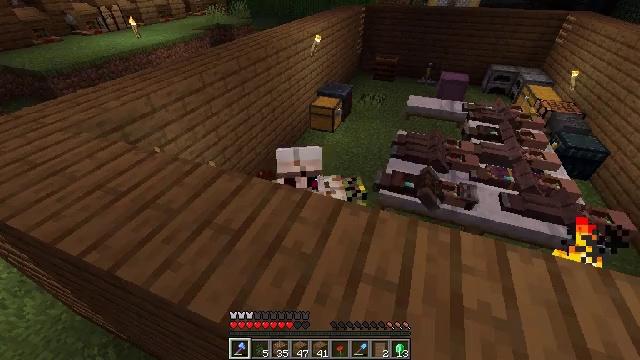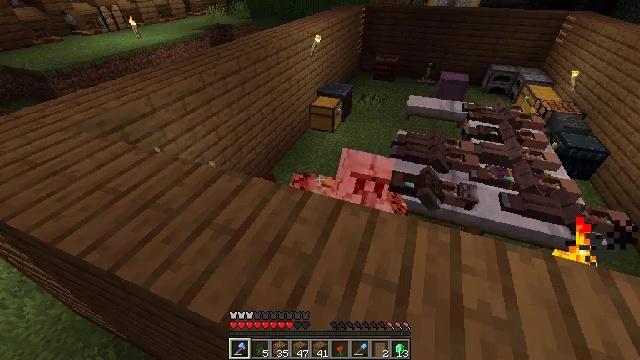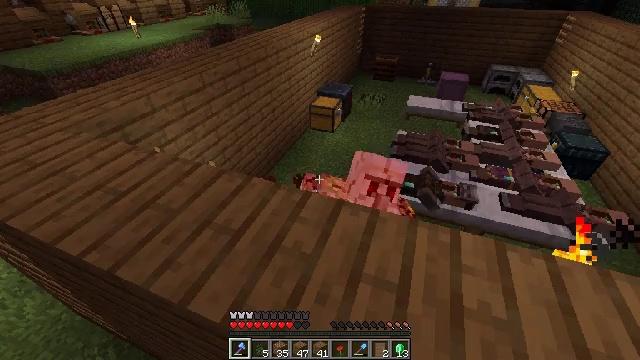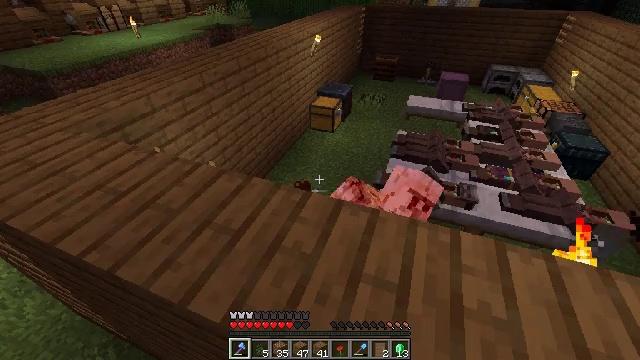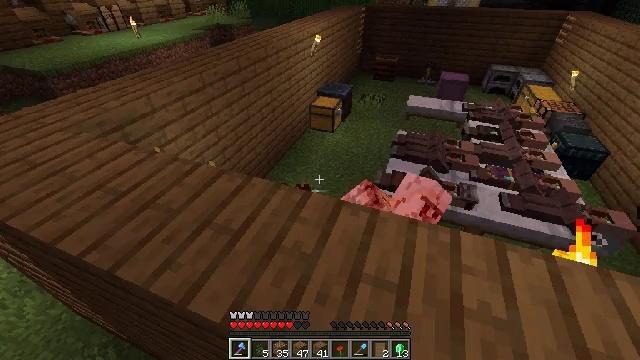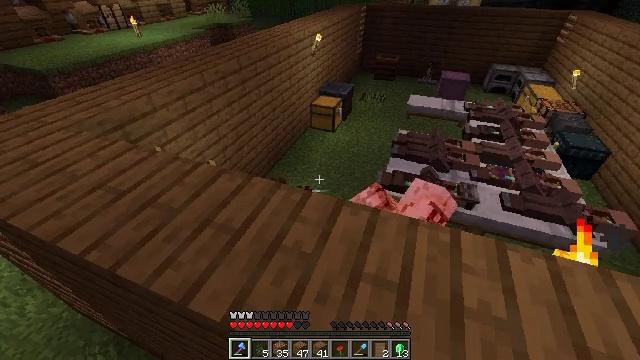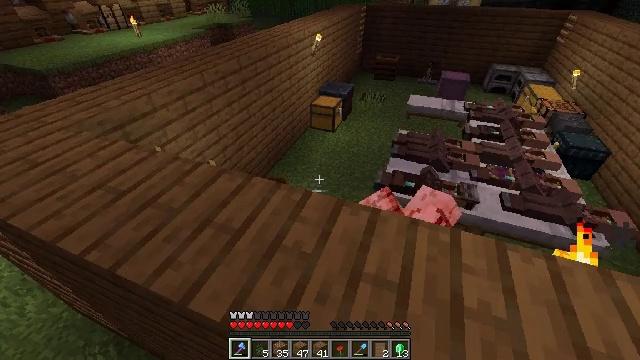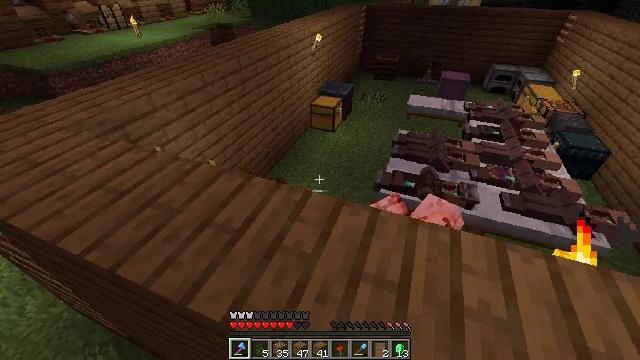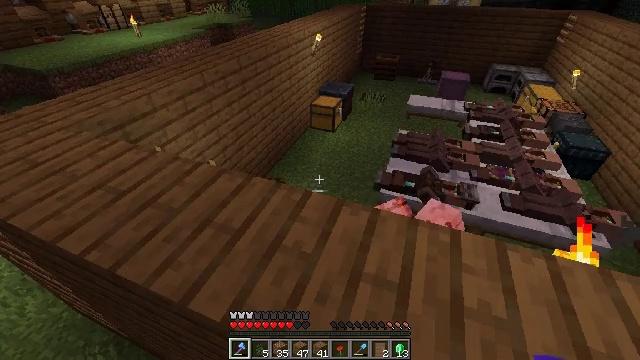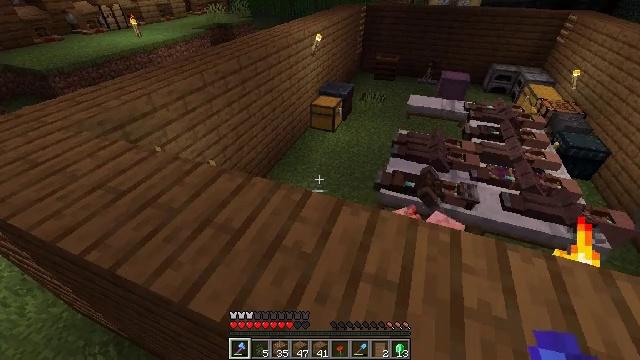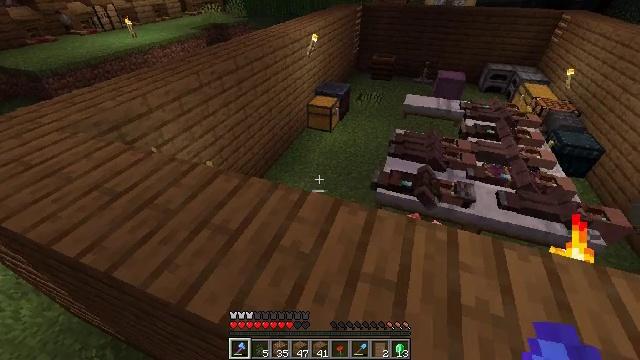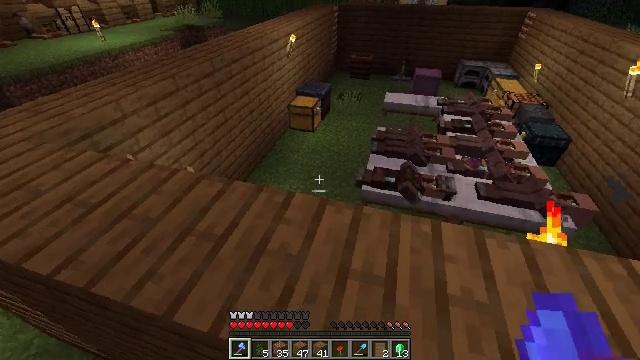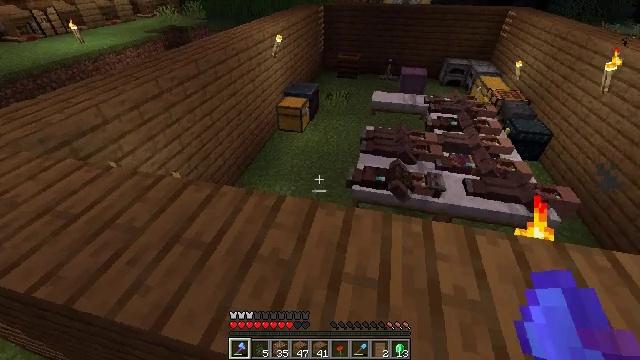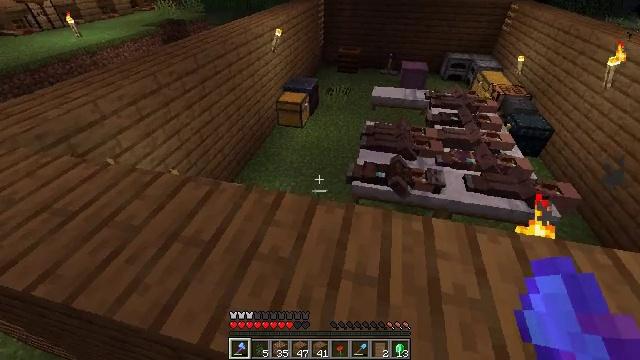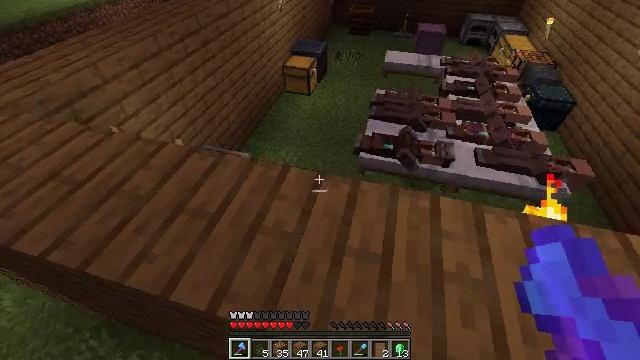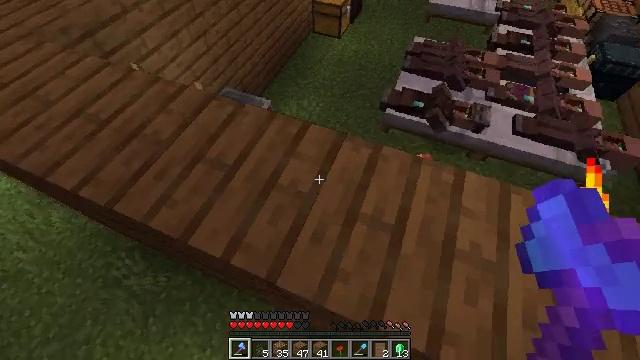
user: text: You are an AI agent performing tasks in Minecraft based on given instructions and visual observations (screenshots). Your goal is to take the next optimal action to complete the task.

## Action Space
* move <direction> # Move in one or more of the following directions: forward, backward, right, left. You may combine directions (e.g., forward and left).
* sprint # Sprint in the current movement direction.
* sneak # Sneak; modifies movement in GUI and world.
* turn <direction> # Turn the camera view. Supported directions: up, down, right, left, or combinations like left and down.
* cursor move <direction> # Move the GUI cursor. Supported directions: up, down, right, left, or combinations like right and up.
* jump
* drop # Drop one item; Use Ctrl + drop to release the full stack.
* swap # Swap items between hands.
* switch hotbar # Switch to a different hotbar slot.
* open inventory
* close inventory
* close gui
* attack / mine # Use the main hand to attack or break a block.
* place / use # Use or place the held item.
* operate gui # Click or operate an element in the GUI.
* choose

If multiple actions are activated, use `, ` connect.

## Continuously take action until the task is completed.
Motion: motion action
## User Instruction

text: Interact with the crafting table to make a golden carrot.
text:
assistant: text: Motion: sneak
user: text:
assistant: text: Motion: sneak
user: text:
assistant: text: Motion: sneak
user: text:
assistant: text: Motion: sneak
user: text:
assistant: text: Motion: sneak
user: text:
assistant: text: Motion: sneak
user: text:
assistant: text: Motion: sneak
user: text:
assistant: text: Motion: sneak
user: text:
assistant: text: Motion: sneak
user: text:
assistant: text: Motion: sneak
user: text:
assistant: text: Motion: sneak, turn right
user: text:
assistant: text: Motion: move forward, sneak, turn right
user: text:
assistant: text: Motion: move forward, sneak, turn down
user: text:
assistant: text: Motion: move forward, sneak, turn left and down
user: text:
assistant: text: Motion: move forward, sneak, turn left and down
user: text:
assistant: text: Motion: move forward, sneak, turn left and down
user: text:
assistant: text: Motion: move forward
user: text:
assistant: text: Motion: move forward
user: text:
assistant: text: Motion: move forward
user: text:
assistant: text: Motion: move forward
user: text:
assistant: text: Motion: move forward
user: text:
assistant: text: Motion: move forward
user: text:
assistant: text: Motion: move forward
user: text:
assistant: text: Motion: move forward, turn right and down
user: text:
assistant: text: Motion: move forward, turn right
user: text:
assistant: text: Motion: turn right and down
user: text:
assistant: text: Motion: turn right
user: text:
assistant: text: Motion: turn right and up
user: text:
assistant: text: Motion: turn right and up
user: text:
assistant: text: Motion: no_op